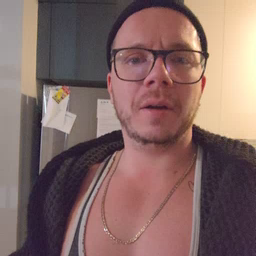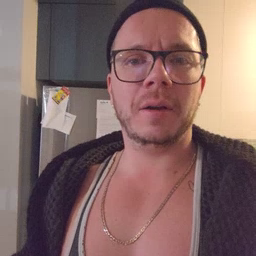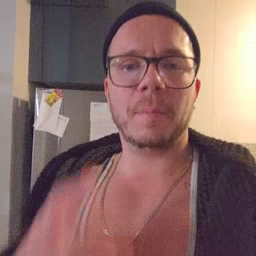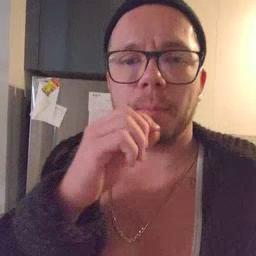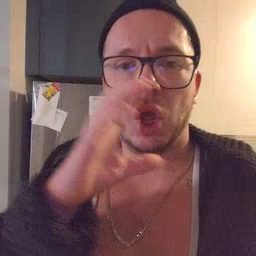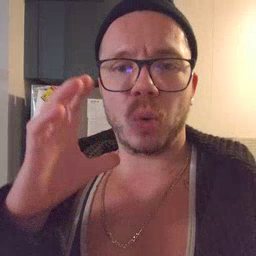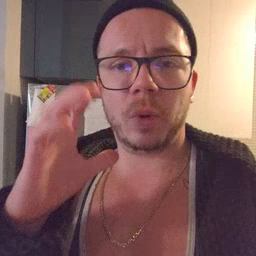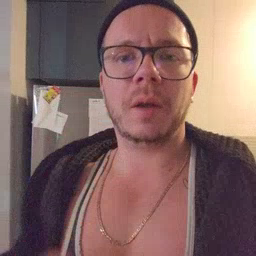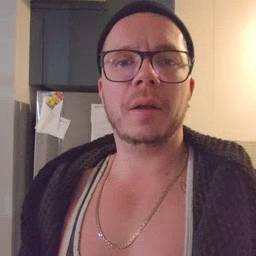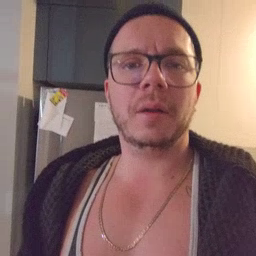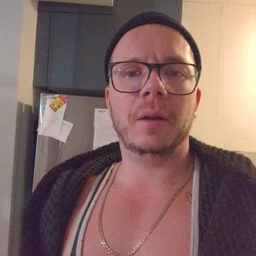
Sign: balloon